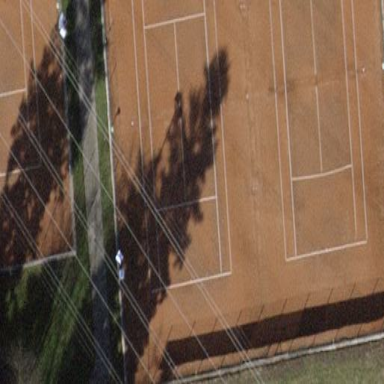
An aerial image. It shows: Clay tennis court on pitch.